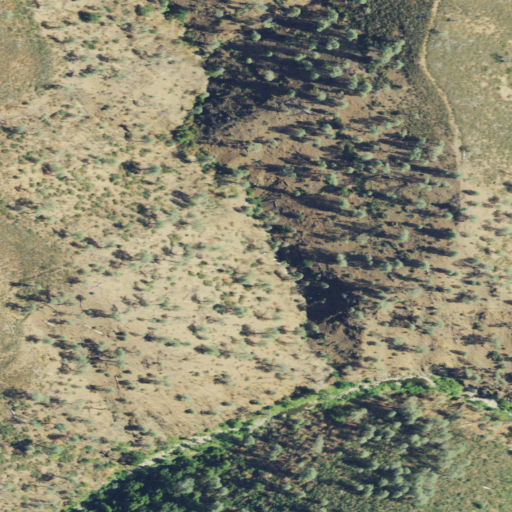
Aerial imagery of valley in California named Long Gulch containing shrub, evergreen forest, and grassland